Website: ulta-beauty
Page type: customer-info-address
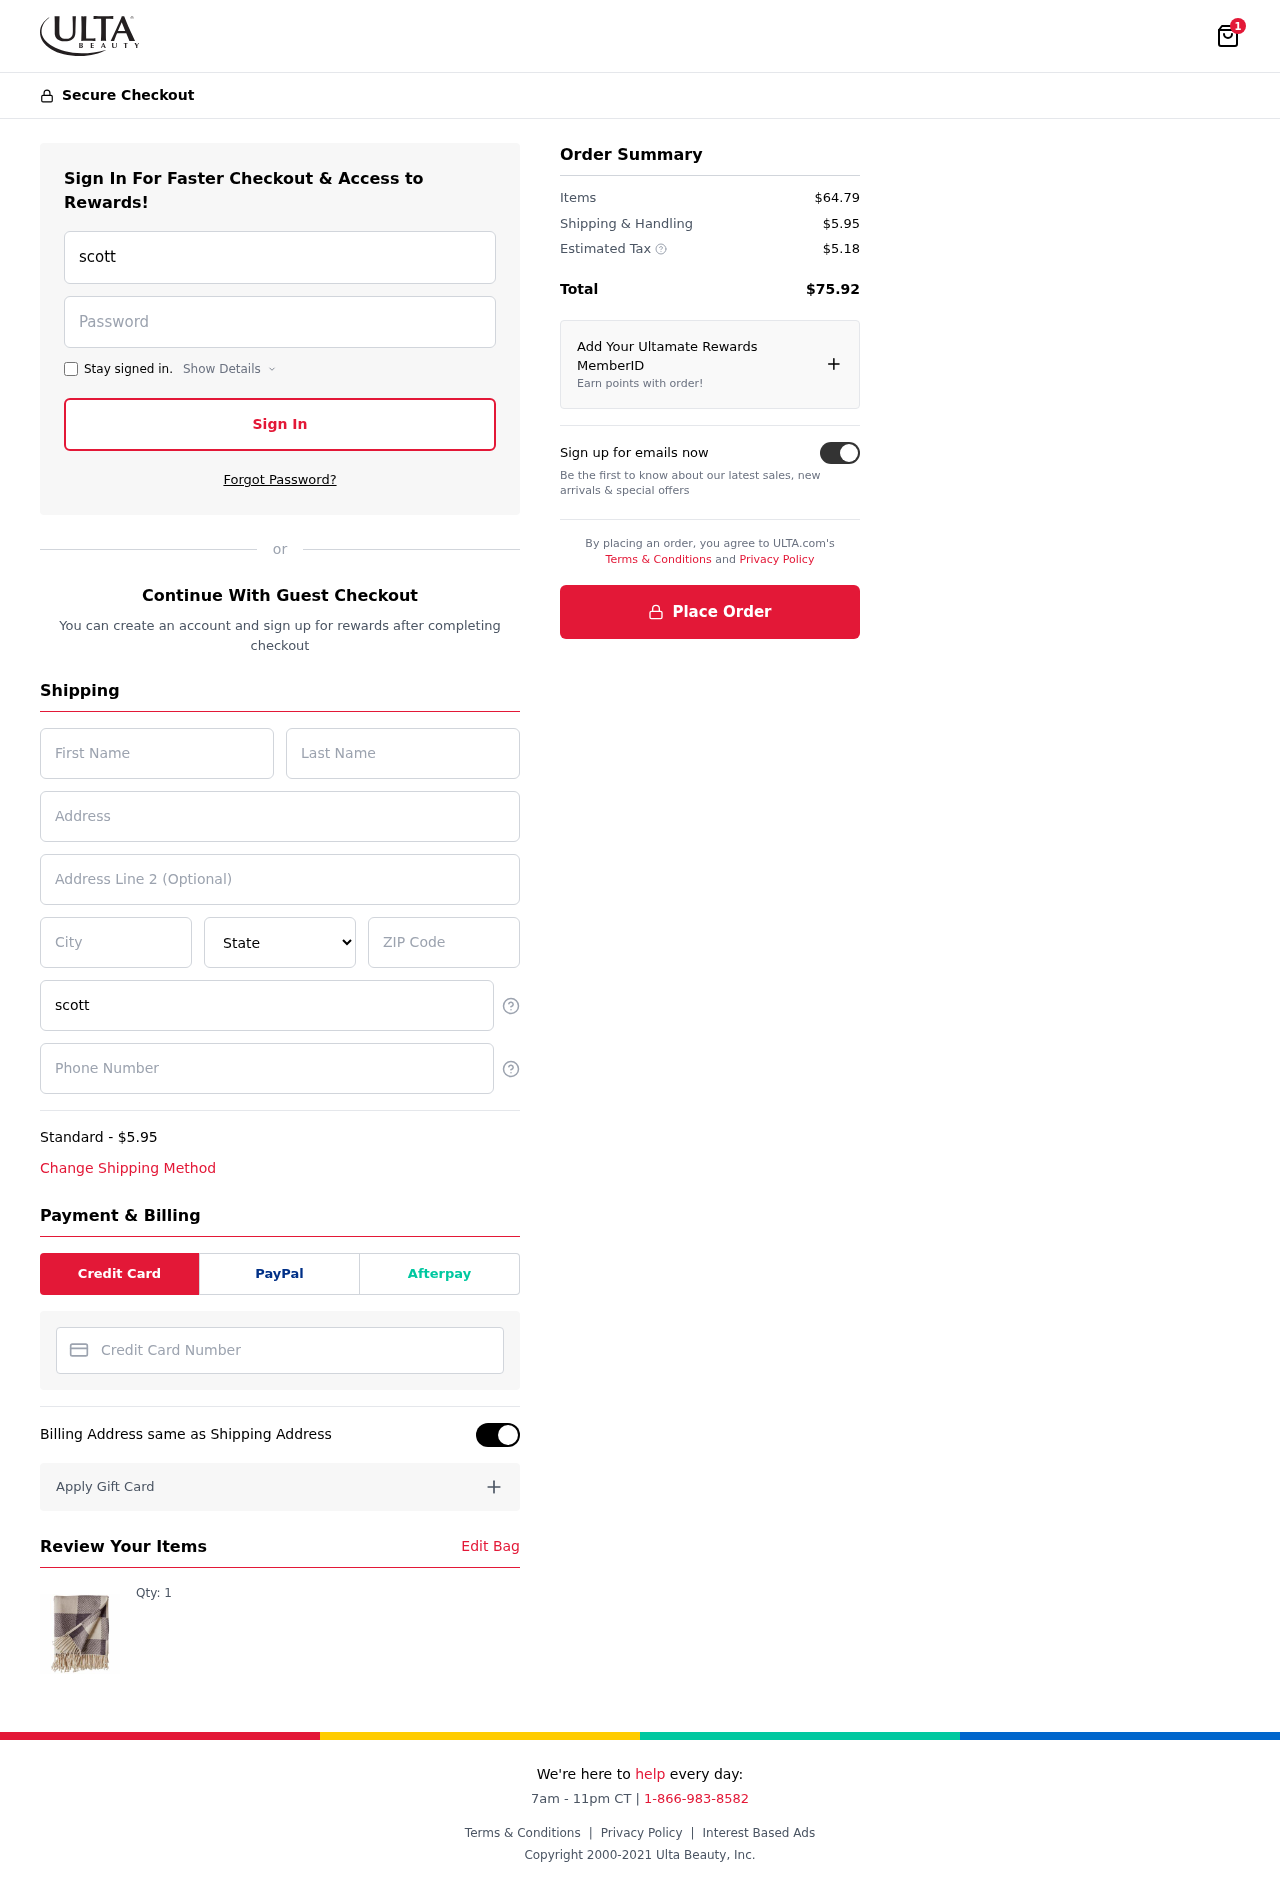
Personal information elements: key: PII_CARD_NUMBER
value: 2384 3877 0949 4101
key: PII_CITY
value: North Hector
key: PII_EMAIL
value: scottpatel@gmail.com
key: PII_FIRSTNAME
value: Scott
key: PII_LASTNAME
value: Patel
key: PII_PHONE
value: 5476016350
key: PII_POSTCODE
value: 61506
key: PII_STATE
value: Washington
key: PII_STREET
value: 909 Donald Circle
Product elements: key: PRODUCT1_QUANTITY
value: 1
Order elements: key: ORDER_NUM_ITEMS
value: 1
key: ORDER_SHIPPING_COST
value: $5.95
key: ORDER_ITEMS_TOTAL
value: $64.79
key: ORDER_SHIPPING_COST2
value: $5.95
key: ORDER_TAX
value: $5.18
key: ORDER_TOTAL
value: $75.92